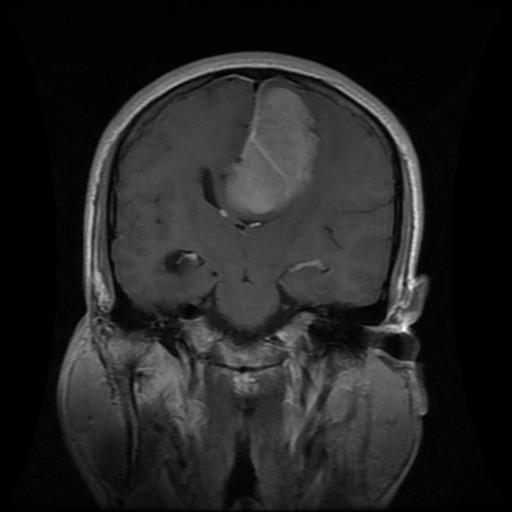
Label: meningioma